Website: bh-photo
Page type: payment
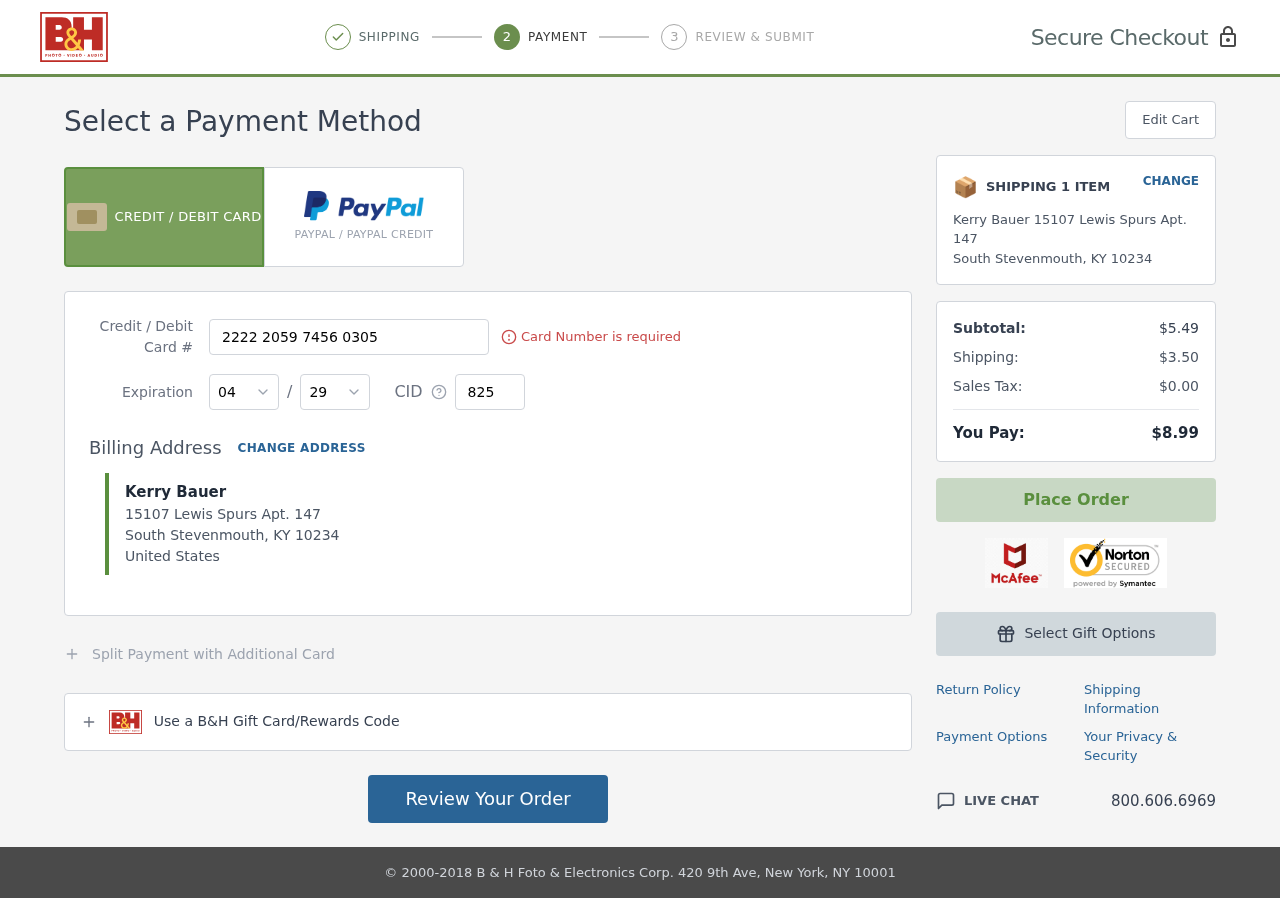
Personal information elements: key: PII_CARD_CVV
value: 825
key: PII_CARD_EXPIRY_MONTH
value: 04
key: PII_CARD_EXPIRY_YEAR
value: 29
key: PII_CARD_NUMBER
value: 2222 2059 7456 0305
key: PII_CITY
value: South Stevenmouth
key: PII_COUNTRY
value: United States
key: PII_FULLNAME
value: Kerry Bauer
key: PII_POSTCODE
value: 10234
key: PII_STATE_ABBR
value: KY
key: PII_STREET
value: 15107 Lewis Spurs Apt. 147
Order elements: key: ORDER_NUM_ITEMS
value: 1
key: ORDER_SUBTOTAL
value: $5.49
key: ORDER_SHIPPING_COST
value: $3.50
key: ORDER_TAX
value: $0.00
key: ORDER_TOTAL
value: $8.99